Field crop: tomato
Growth stage: 1
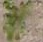
Species: portulaca